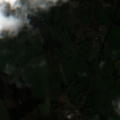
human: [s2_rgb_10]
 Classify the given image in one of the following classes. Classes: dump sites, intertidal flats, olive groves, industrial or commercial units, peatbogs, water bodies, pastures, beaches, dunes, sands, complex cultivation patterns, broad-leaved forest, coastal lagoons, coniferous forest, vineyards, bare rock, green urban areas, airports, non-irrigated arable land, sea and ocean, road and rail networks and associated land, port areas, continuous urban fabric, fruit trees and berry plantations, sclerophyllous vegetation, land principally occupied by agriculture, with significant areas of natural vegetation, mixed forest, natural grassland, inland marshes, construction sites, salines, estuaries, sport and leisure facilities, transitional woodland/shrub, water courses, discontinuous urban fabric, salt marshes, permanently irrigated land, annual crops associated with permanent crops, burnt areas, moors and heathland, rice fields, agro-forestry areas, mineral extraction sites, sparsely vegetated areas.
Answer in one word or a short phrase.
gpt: pastures, land principally occupied by agriculture, with significant areas of natural vegetation, broad-leaved forest